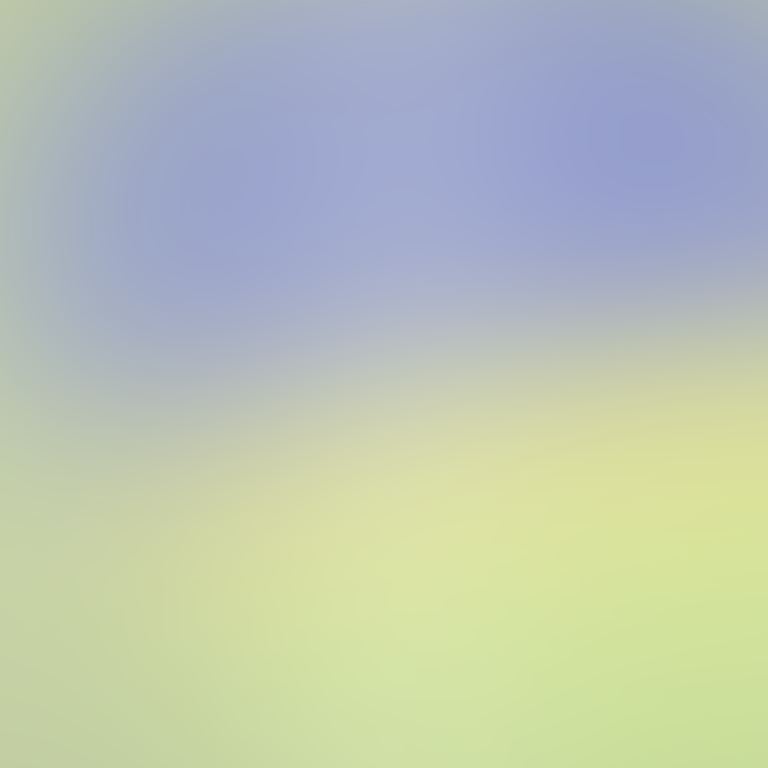
Abstract light effect, smooth gradient from soft blue to gentle yellow, calm atmosphere, diffuse light, no room, no furniture, no objects.